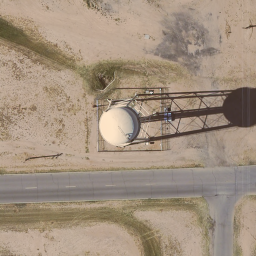
Label: storage tanks